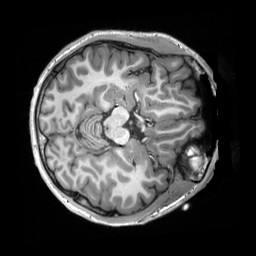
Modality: T1w
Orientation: axial
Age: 20